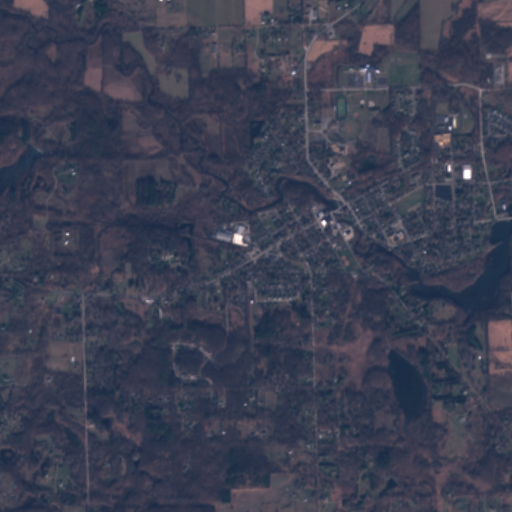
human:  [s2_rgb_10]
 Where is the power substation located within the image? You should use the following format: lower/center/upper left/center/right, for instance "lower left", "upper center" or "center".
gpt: The power substation is located in the upper right of the image.
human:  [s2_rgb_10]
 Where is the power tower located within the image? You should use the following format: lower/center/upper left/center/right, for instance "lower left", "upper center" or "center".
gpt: The power tower is located in the upper right of the image.
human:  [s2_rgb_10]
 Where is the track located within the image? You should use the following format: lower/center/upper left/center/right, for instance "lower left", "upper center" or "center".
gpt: The track is located in the upper right of the image.
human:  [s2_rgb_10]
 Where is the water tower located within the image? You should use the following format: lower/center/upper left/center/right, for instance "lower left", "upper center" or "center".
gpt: The water tower is located in the center right of the image.
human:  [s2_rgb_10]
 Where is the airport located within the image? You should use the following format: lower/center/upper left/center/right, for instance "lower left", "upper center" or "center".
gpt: There is no airport in the image.